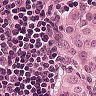
Metastatic tissue present: yes